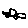
Label: car